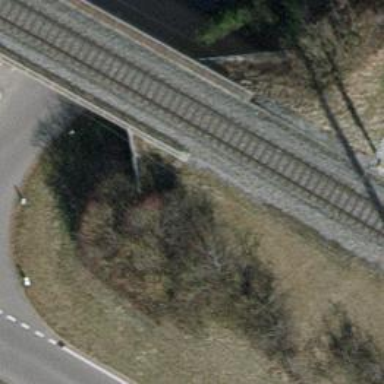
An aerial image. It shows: Railway bridge with electrified tracks and single rail.